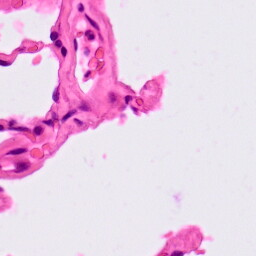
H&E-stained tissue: Lung